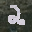
Label: 2